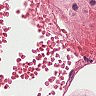
Metastatic tissue present: no